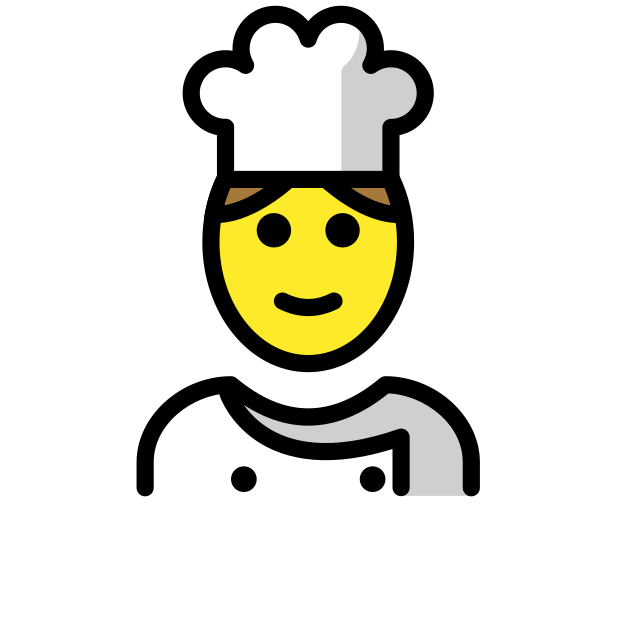
man cook